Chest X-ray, PA view. Patient: 57 years old, sex M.
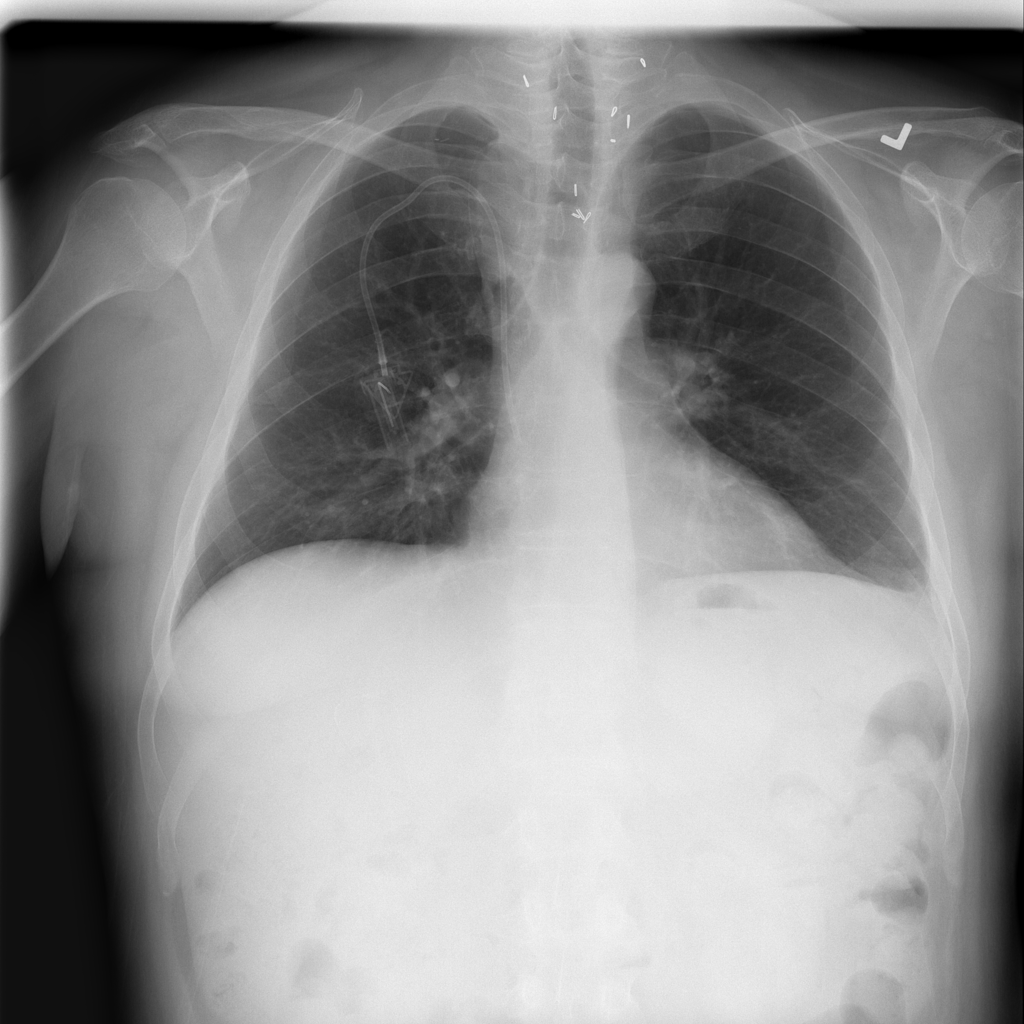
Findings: Atelectasis